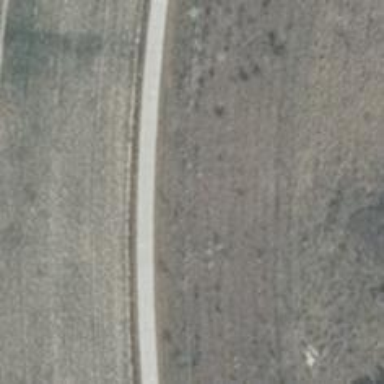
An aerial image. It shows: Concrete track with grade1 tracktype.